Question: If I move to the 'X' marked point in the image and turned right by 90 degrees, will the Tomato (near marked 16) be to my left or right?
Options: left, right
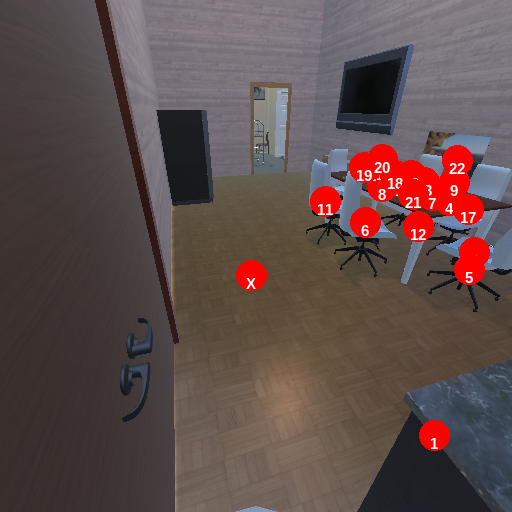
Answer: left